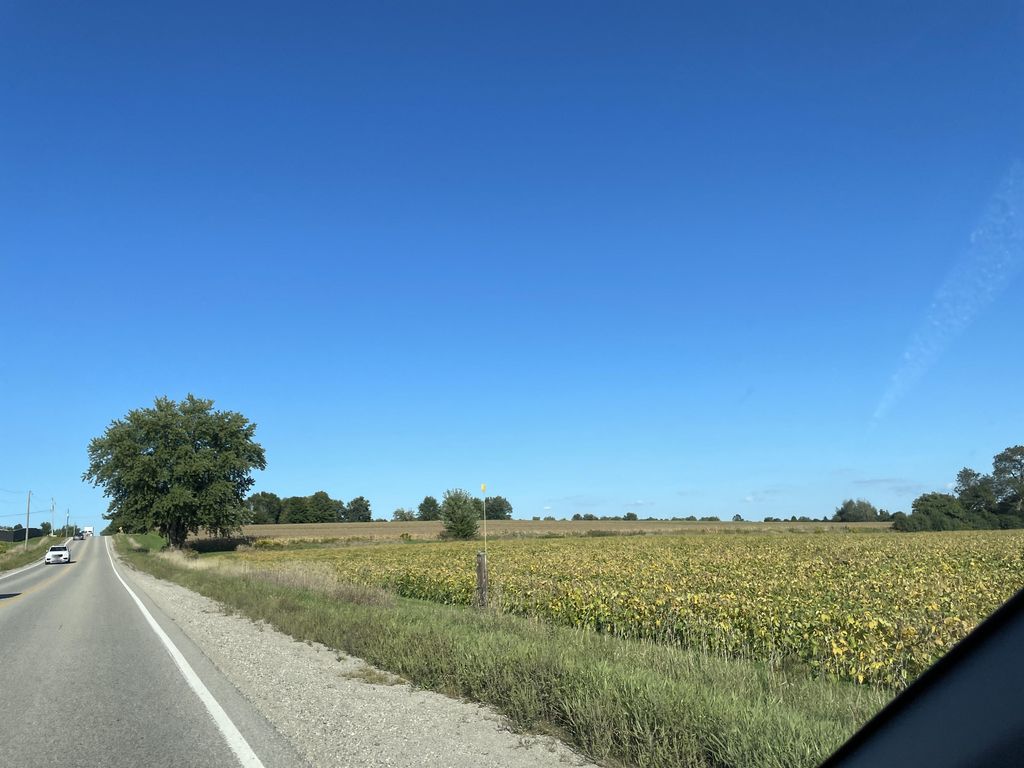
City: kitchener-waterloo